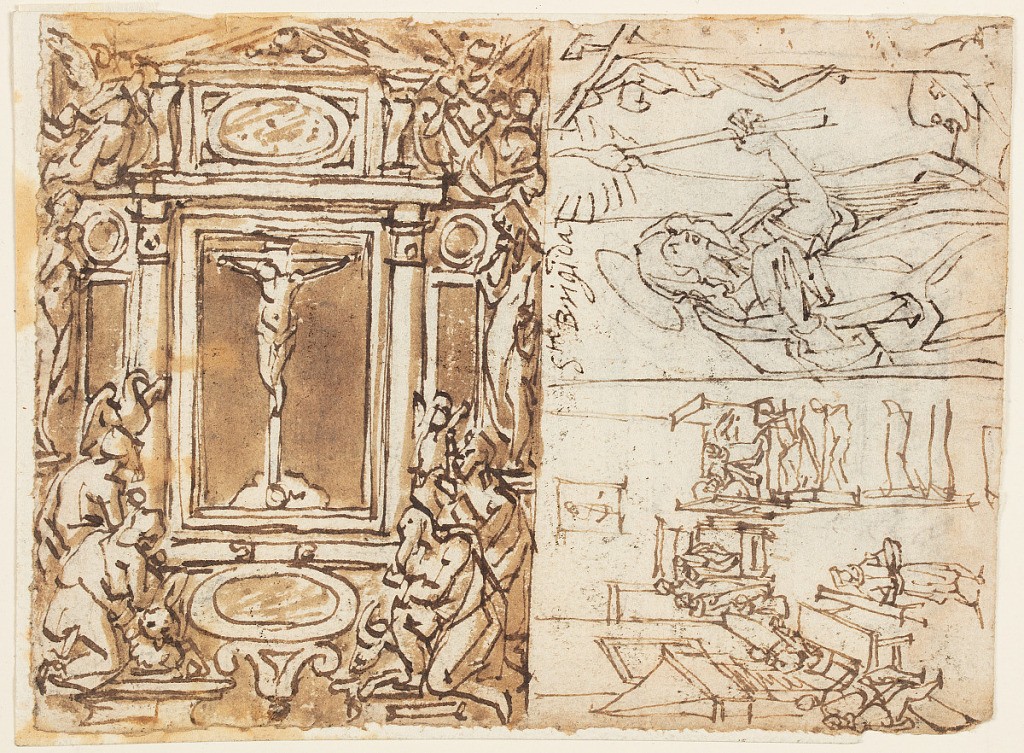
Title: Crucifixion with the Four Evangelists [left]; Saint Bridget [right, above]; Hospital Scene [right, below]
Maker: Jan van der Straet, called Stradanus, Flemish, 1523–1605
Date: ca. 1580 – 1605
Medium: Recto: pen and brown ink, brush and brown wash over black chalk on laid paper Verso: pen and brown ink over black chalk on laid paper
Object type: Drawing
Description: Recto, left: Crucifix within an elaborate frame, crowned with angels. The four Evangelists with their attributes kneel in pairs, below, at left and at right.

Recto, above right: St. Bridget, holding a lit candle, stands before a Crucifix at right.

Recto, below right: A bird's-eye view of a hospital, with occupied beds along the right wall. In the background, figures near a door gather around another bed. Other figures sit on benches near the hearth at left. In the center of the room, a male attendant carries a bowl.

Verso: Oblique view of a pedestal with an equestrian monument to Marcus Aurelius Antoninus. Behind his horse stands an unclothed youth carrying a small sword in his left hand and a dead child upon his right shoulder.